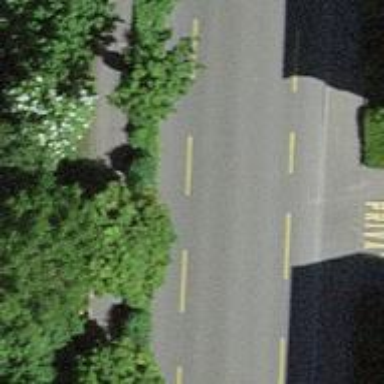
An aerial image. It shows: Secondary road with asphalt surface. It has cycle lane on both sides.